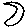
Label: moon